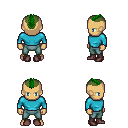
a pixel art fantasy rpg character, male body template, human, tanned skin, teal long-sleeve shirt, teal pants, green short mohawk hairstyle, maroon shoes, four views (front, back, left, right), 2x2 character sprite sheet, small pixel art, hard edges, no anti-aliasing